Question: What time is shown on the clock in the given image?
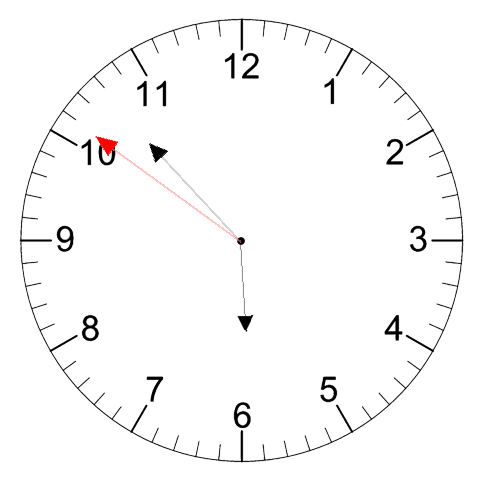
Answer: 05:52:51